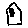
Label: house